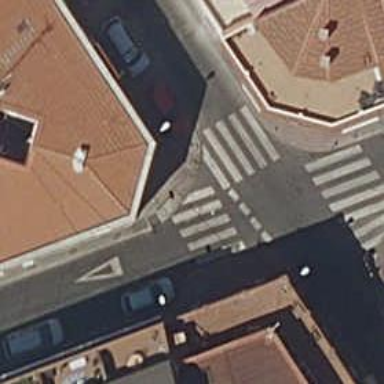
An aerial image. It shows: Marked road crossing.